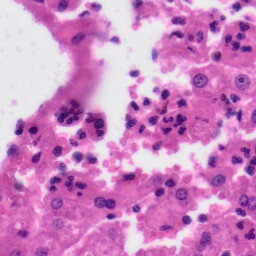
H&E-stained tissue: Liver